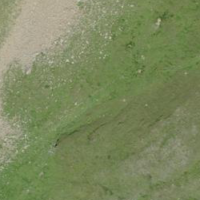
EUNIS habitat code: 31
Species observed at this site:
Gentianella campestris